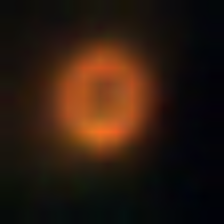
Taxon: NanoPlankton
Group: Other